Question: I have the following pen:
<URL>
Which what it is trying to do is adjust many 'div' elements around the main container. However, I would like to achieve this in a way where after certain amount of divs are placed in the same row, the others are pushed to the bottom so that there's enough space for each div and the content inside them to not be stacked like a mess.
I have a paint drawing trying to show what I want to accomplish:

I want them to stretch as far as they need, having the same height (achieved when setting the main container as 'display: flex;') but how can I make it so that when there's enough 'div' elements in the first row without the content being too cluttered, they go to a second row, like the picture above shows? I've been trying to do this, but so far, flex will only shring the other 'div' elements and stack more right next to them.
Thanks in advance!
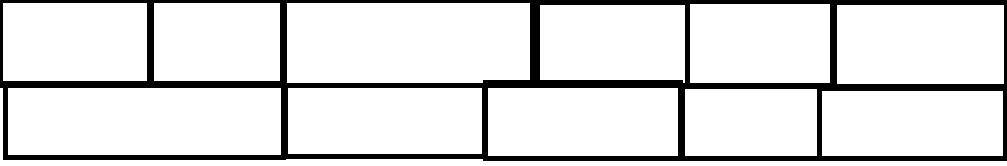
Answer: Give this sample a try:
'''
.main-container {
display: flex;
flex: 1;
margin: 0;
flex-wrap: wrap-reverse;
}
.note {
display: inline-block;
padding: 10px;
border: 2px solid #333;
background-color: #3498db;
margin: 0;
flex: 1;
min-width: 200px;
}
'''
PS: Find more about flex model here:
<URL>